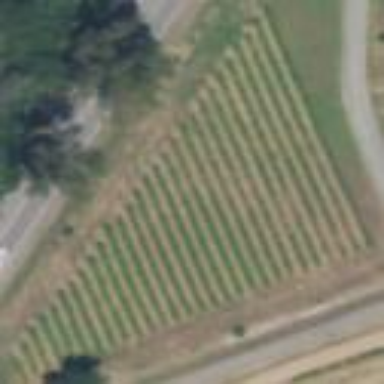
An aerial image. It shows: Vineyard where grapes are grown.